Question: I have this python code for displaying some numbers over time:
'''
import matplotlib.pyplot as plt
import datetime
import numpy as np
x = np.array([datetime.datetime(2013, 9, i).strftime("%Y-%m-%d") for i in range(1,5)],
dtype='datetime64')
y = np.array([1,-1,7,-3])
plt.plot(x,y)
plt.axhline(linewidth=4, color='r')
plt.show()
'''
The resulting graph has the numbers 0.0 to 3.0 on the x-axis:

What is the simplest way to display dates instead of these numbers? Preferably in the format %b %d.
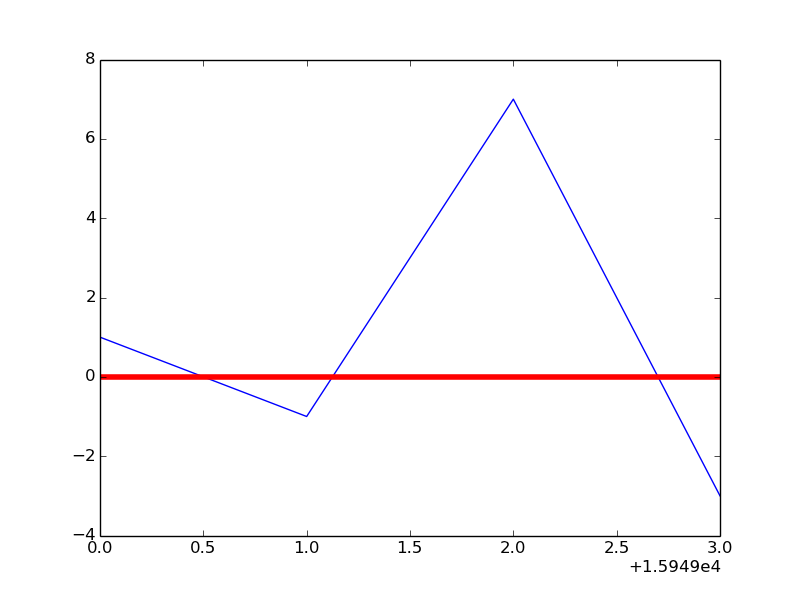
Answer: <URL>. Therefore, convert 'x' to Python datetime.datetime objects:
'''
x = x.astype(DT.datetime)
'''
Next, you can specify the x-axis tick mark formatter like this:
'''
xfmt = mdates.DateFormatter('%b %d')
ax.xaxis.set_major_formatter(xfmt)
'''
---
'''
import matplotlib.pyplot as plt
import matplotlib.dates as mdates
import datetime as DT
import numpy as np
x = np.array([DT.datetime(2013, 9, i).strftime("%Y-%m-%d") for i in range(1,5)],
dtype='datetime64')
x = x.astype(DT.datetime)
y = np.array([1,-1,7,-3])
fig, ax = plt.subplots()
ax.plot(x, y)
ax.axhline(linewidth=4, color='r')
xfmt = mdates.DateFormatter('%b %d')
ax.xaxis.set_major_formatter(xfmt)
plt.show()
'''